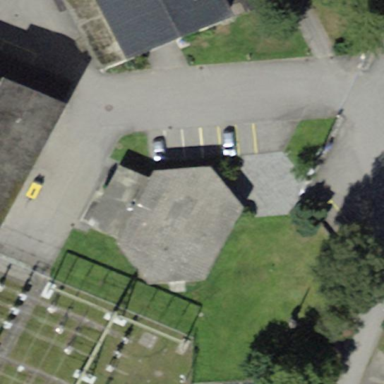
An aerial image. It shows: Industrial building.